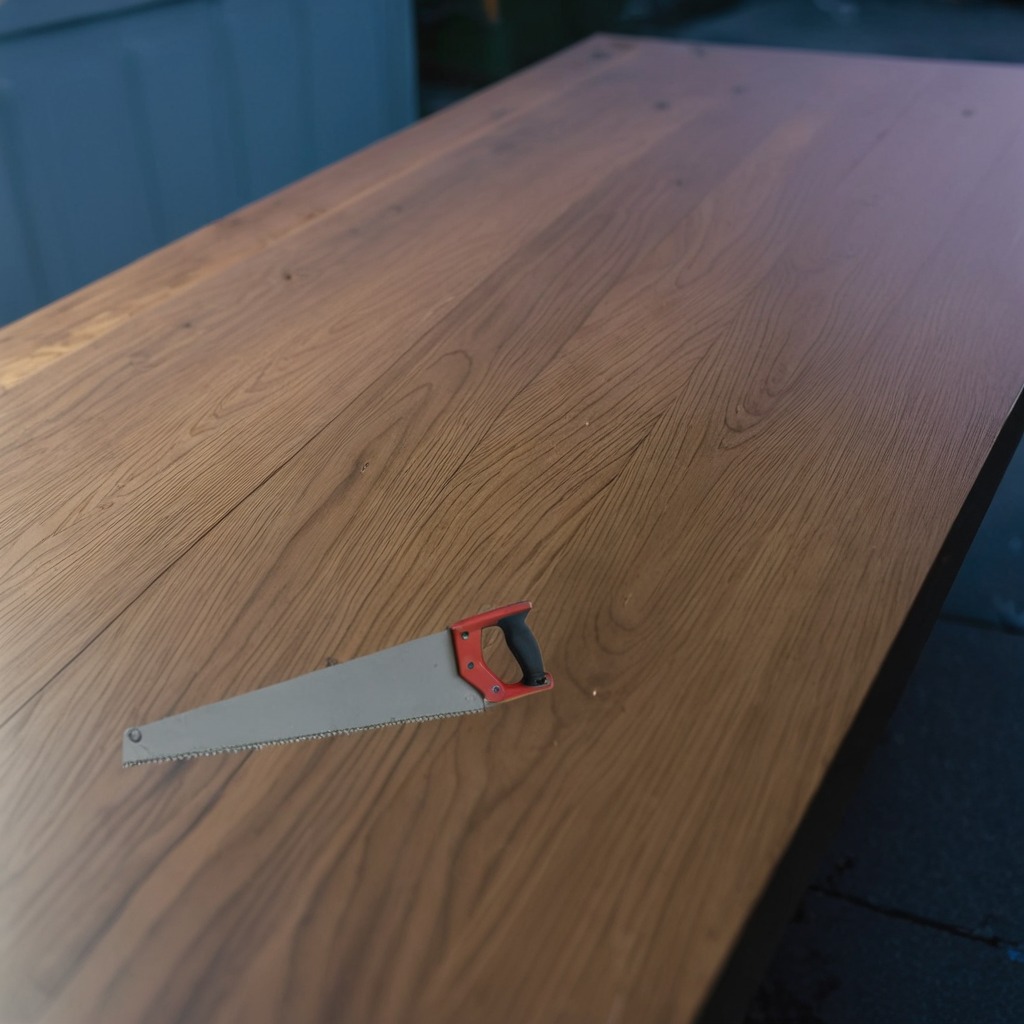
A metal saw is lying on the table.